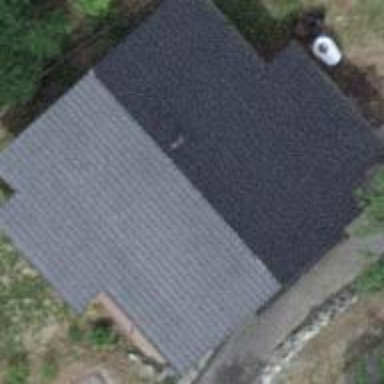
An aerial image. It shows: Simple house.